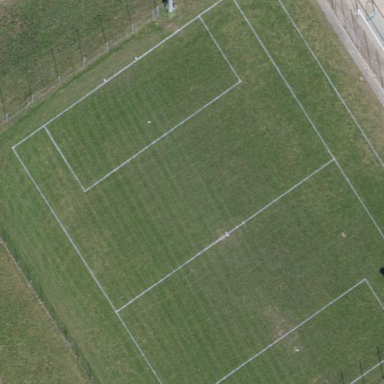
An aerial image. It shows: Soccer pitch for leisure land activities.